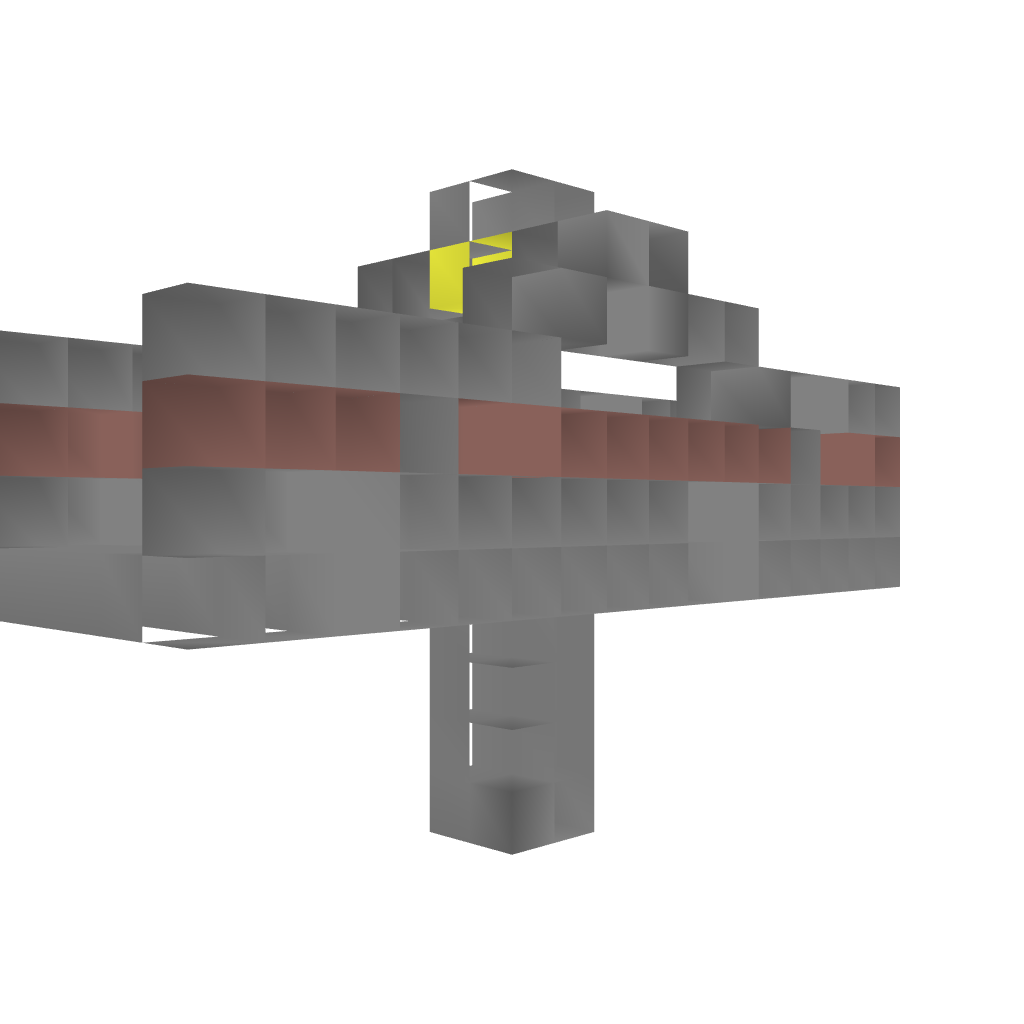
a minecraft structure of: Stone Bridge bad low quality